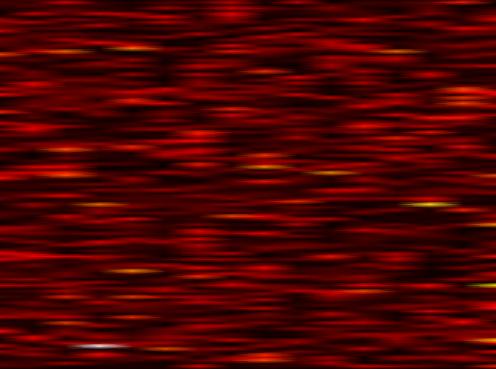
Label: FOFDM